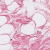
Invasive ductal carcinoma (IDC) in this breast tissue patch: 0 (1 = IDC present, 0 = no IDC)